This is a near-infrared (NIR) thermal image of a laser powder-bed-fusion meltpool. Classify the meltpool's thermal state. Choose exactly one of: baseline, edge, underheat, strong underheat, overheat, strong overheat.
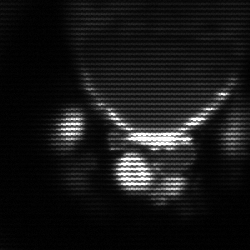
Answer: baseline